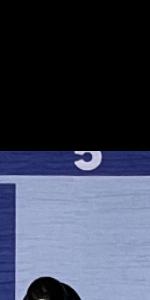
Label: Empty